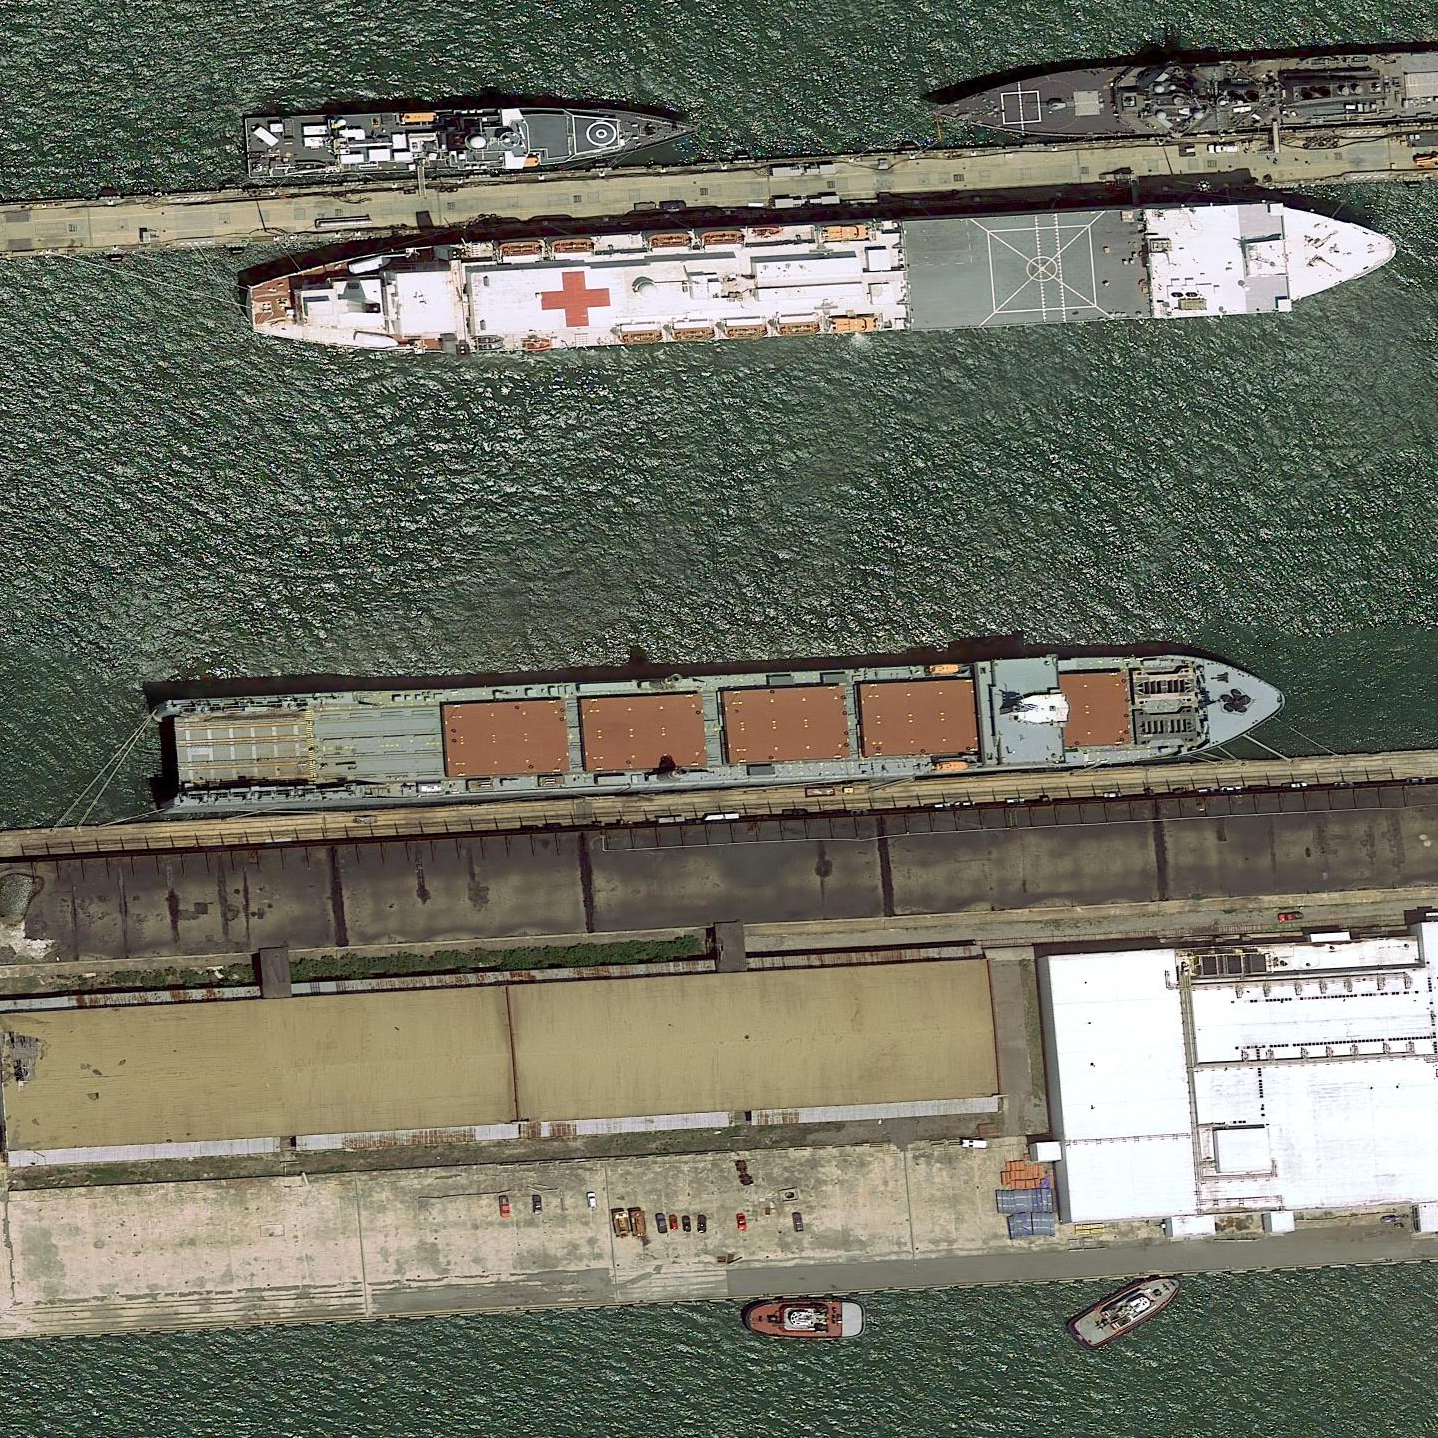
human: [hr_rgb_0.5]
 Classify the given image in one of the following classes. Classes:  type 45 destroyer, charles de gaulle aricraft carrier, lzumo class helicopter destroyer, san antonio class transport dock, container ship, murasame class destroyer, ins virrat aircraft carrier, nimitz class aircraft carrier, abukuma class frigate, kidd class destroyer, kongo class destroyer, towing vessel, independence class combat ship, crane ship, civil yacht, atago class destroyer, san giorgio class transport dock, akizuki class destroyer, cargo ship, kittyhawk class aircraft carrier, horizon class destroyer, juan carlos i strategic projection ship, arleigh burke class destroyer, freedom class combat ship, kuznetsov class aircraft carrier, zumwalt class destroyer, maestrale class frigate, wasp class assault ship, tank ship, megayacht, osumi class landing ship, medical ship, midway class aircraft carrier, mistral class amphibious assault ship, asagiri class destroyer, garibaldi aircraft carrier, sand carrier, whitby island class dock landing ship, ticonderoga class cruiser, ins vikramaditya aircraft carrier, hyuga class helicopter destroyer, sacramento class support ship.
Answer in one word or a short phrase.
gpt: Medical ship